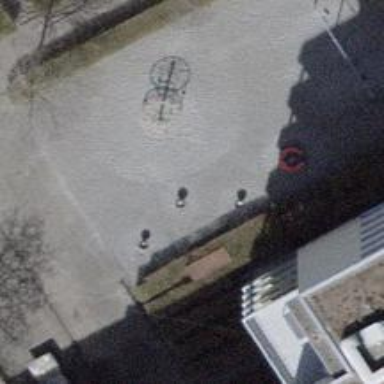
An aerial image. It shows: Playground with springy equipment.